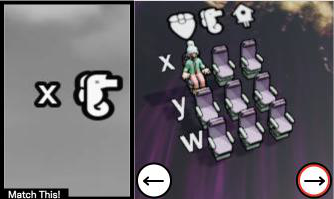
Task: seats
Answer: no